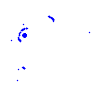
Particle: kaon